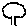
Label: tree